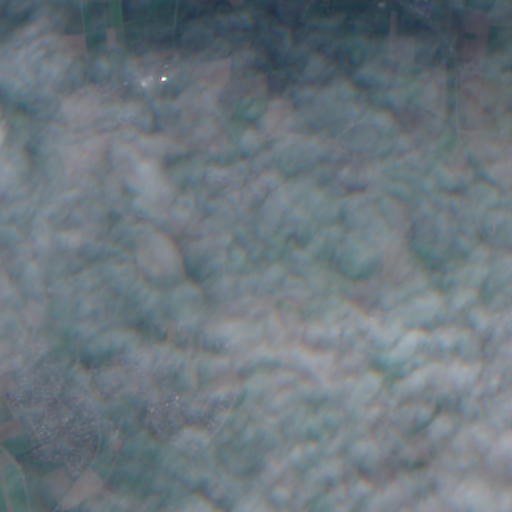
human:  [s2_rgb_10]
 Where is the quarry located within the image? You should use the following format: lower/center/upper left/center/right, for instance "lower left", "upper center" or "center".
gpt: The quarry is located in the lower right of the image.
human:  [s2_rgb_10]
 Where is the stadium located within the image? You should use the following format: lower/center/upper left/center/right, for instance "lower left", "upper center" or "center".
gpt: The stadium is located in the upper right of the image.
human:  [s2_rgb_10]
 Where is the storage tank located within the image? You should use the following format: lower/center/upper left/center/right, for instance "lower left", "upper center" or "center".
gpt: The storage tank is located in the center right of the image.
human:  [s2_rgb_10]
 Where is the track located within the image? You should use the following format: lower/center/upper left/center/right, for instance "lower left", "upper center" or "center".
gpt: The track is located in the lower left of the image.
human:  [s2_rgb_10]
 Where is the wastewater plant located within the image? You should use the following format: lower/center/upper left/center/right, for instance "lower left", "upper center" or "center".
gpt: The wastewater plant is located in the center left of the image.
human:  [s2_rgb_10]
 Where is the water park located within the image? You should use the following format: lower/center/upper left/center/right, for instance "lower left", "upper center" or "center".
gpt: The water park is located in the upper center of the image.
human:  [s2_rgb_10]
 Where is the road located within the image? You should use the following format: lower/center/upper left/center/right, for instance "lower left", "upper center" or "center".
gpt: There is no road in the image.